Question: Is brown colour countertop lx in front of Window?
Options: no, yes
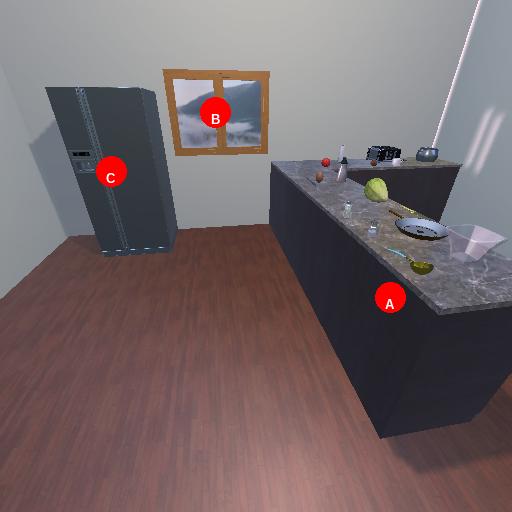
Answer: no